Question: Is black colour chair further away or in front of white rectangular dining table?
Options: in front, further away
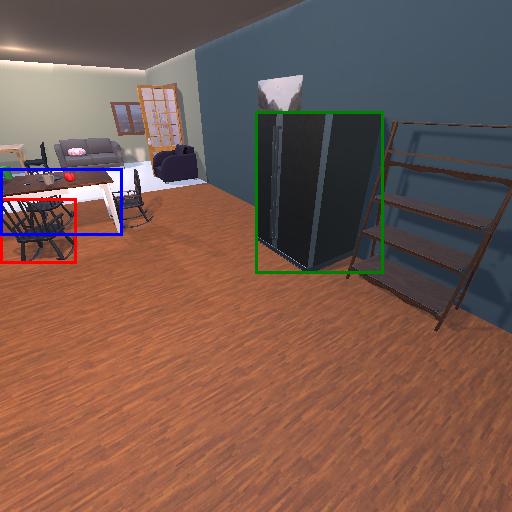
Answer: in front